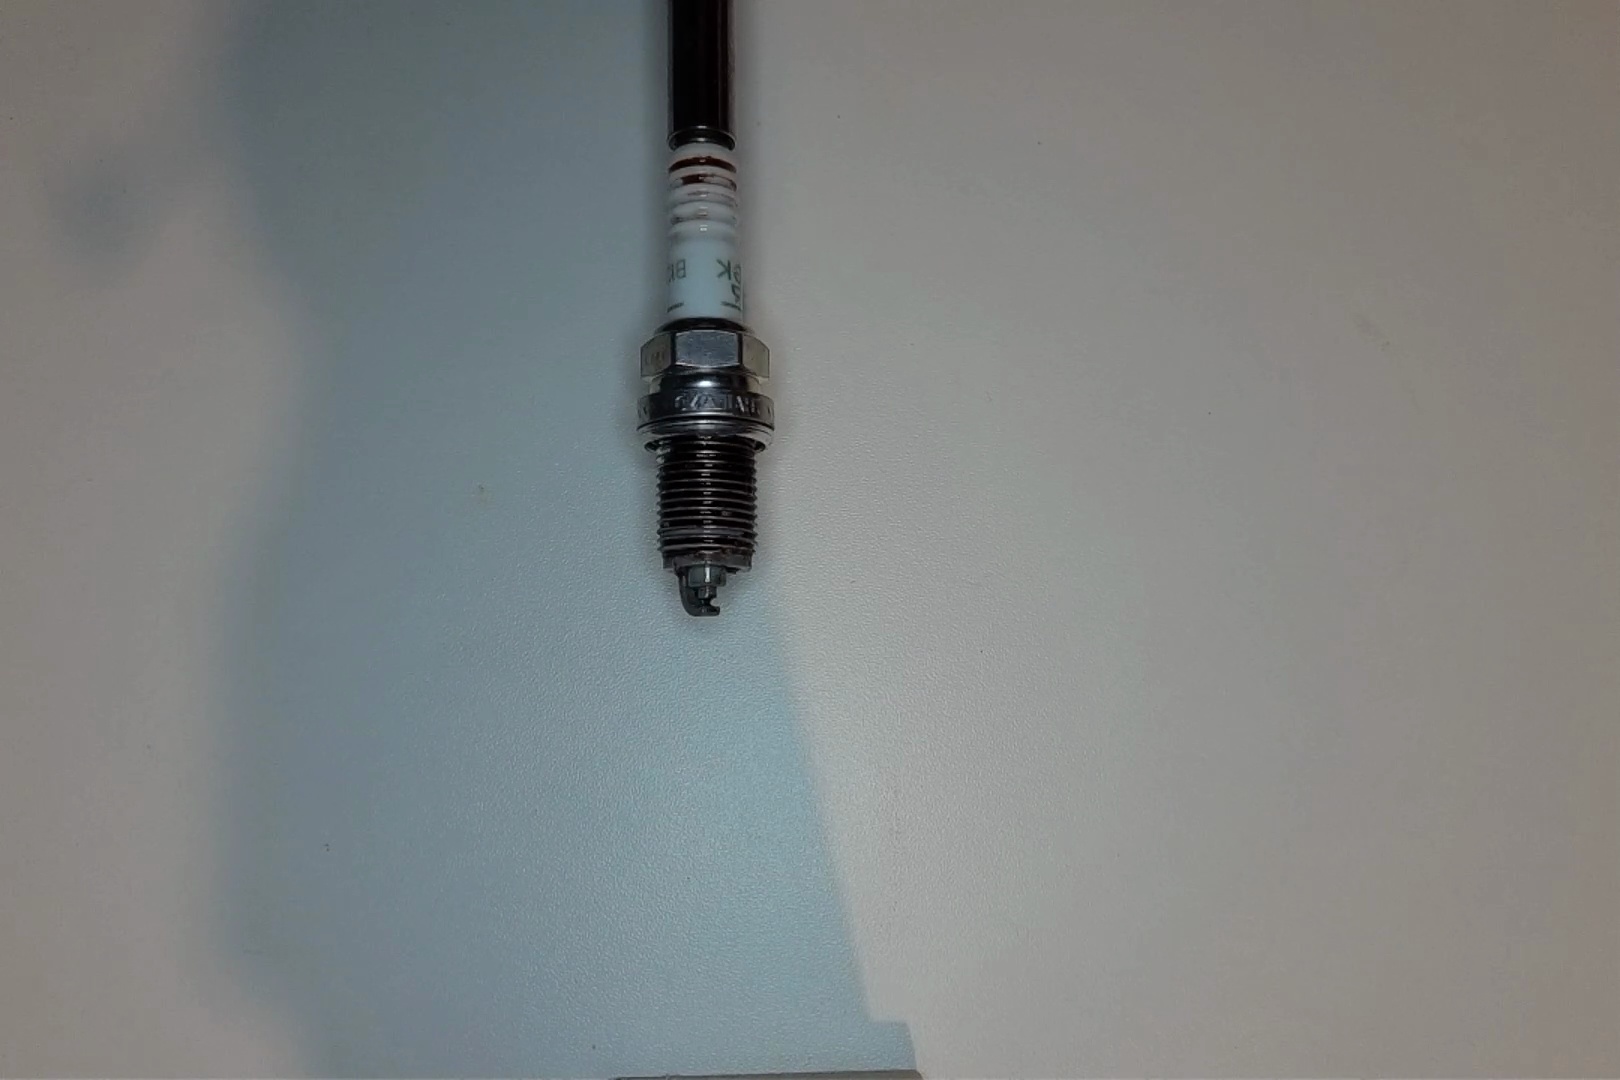
Label: anomaly